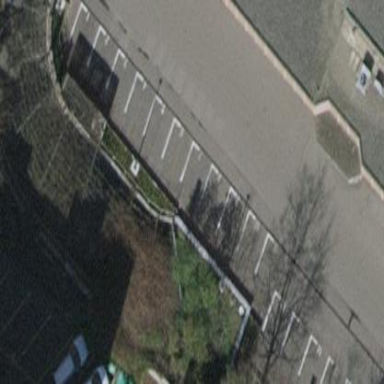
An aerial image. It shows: Parking area.